Question: I made two similar Python projects in Netbeans 6.9.1, and one of them appears in bold. What causes a Netbeans project name to appear in bold? None of my other project names are in bold.

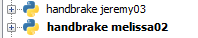
Answer: "handbrake melissa02" is currently your main project.
see <URL>